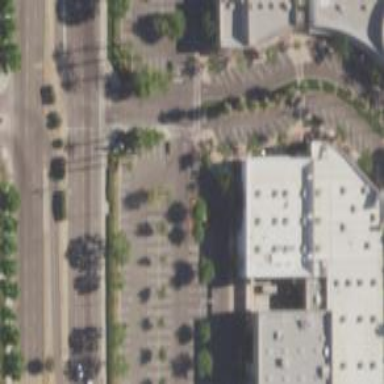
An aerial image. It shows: Commercial building.